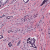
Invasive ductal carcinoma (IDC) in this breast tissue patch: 1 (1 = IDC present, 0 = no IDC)